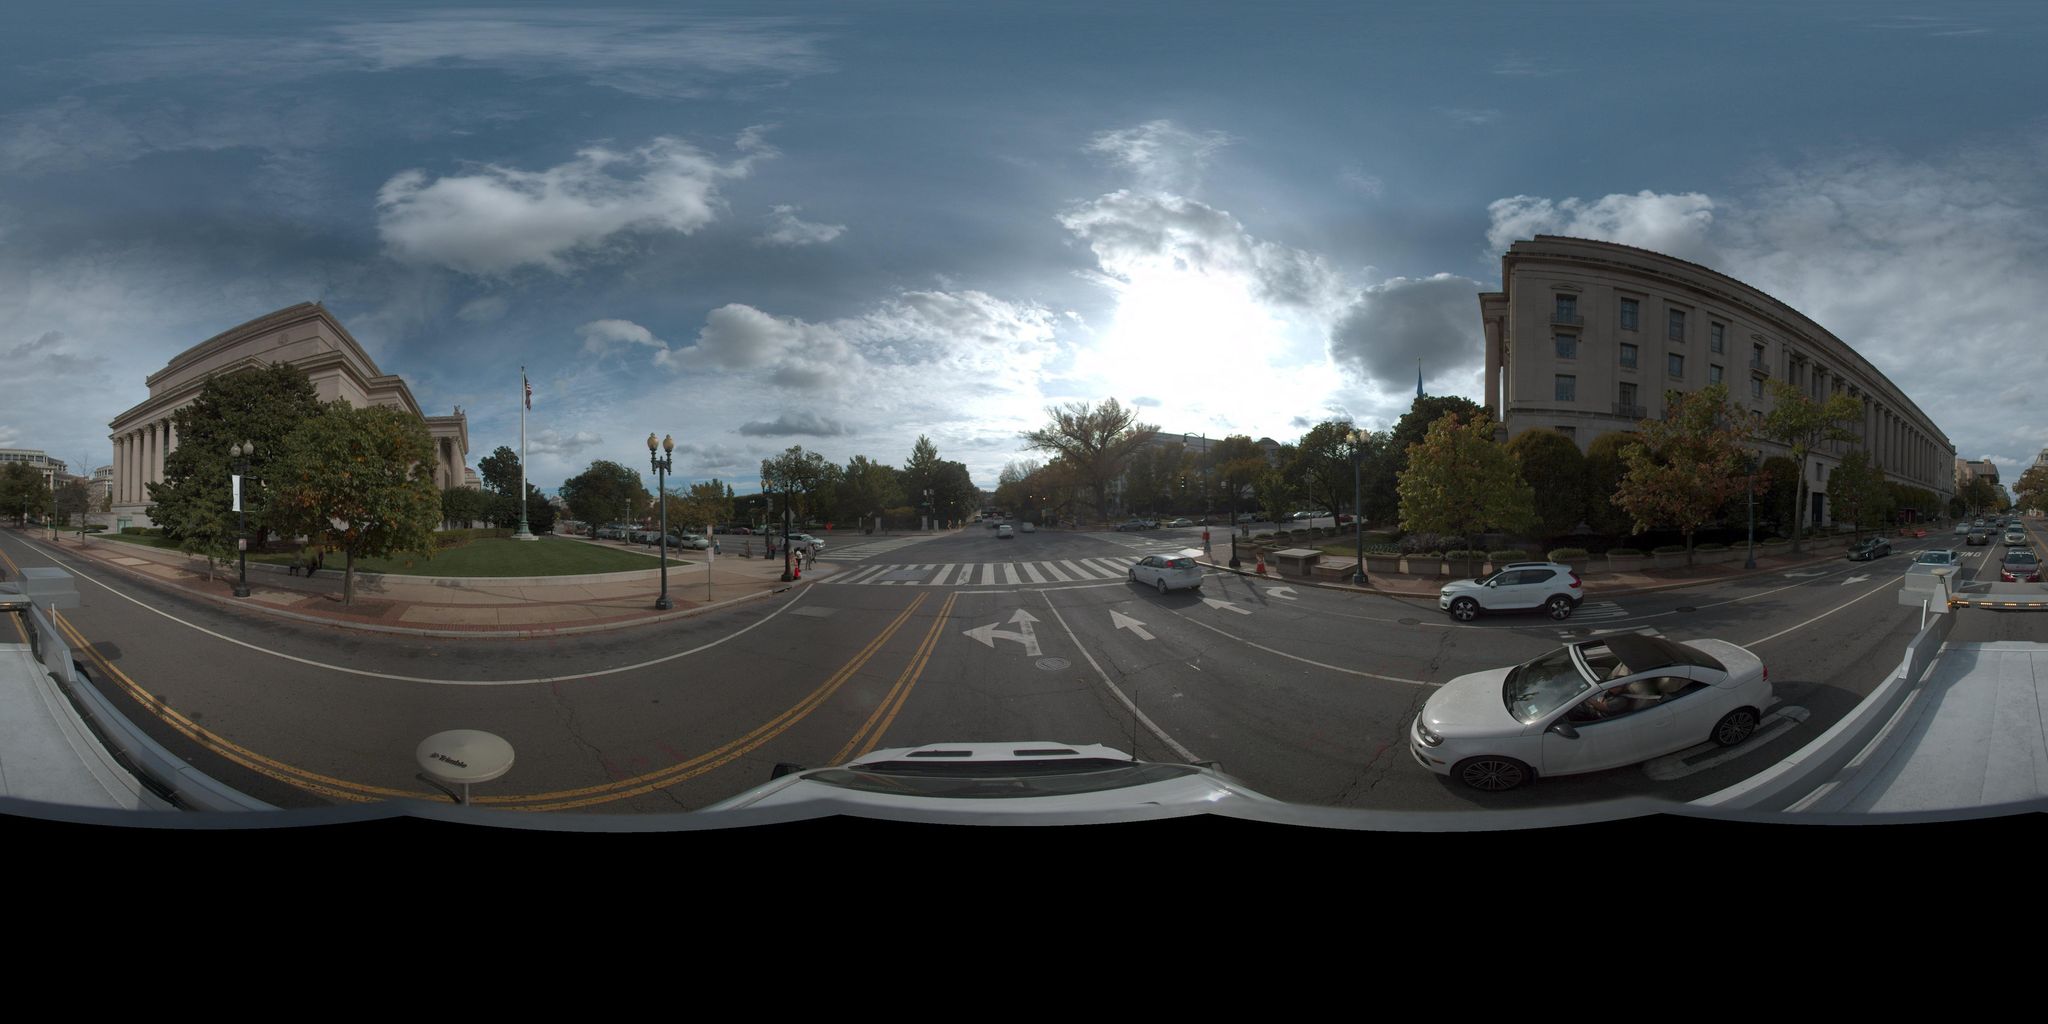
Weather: cloudy
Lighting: day
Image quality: good
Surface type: driving surface
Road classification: primary
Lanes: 4, 5
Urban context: urban centre
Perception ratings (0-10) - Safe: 1.16, Lively: 4.28, Beautiful: 0.77, Boring: 1.88, Depressing: 4.44, Wealthy: 6.21